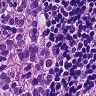
Metastatic tissue present: yes